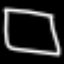
Label: square